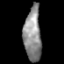
Tissue: prostate
Cell type: T cells
Senescence score: 0.7699
Nuclear area (px): 912
Mean DAPI intensity: 141.295